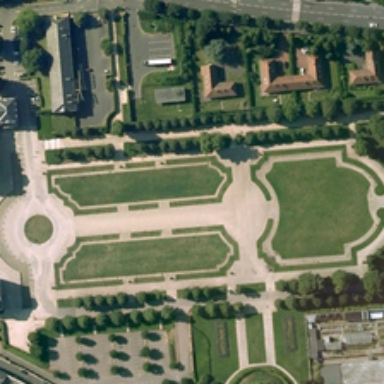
Many green trees and several building are around a square .